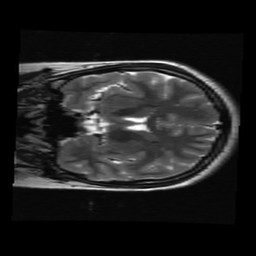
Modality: T2w
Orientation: coronal
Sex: female
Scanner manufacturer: ge
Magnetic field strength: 3 T
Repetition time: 5 s
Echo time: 0.101 s